Question: FORM is not visible in html.
I wonder why form has the ID to match the function.
What is it for?

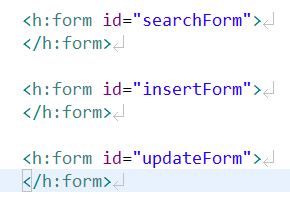
Answer: The 'id' attribute on 'h:form' component is not mandatory.
If don't use it JSF will provide/generate one for you.